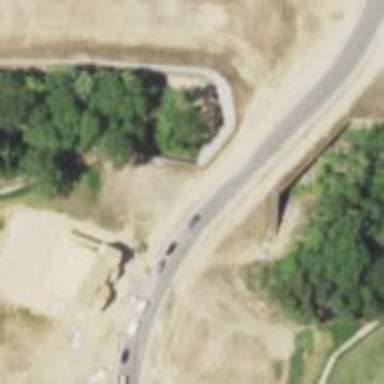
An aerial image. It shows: Culvert tunnel.